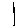
Label: line